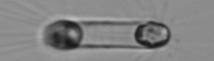
Label: Corethron_hystrix